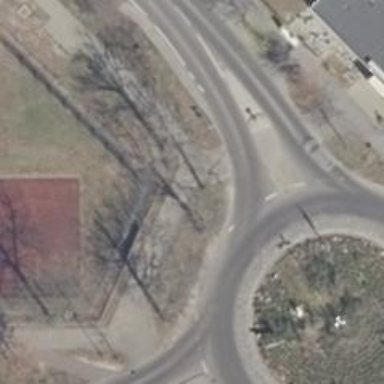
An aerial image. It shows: Unmarked road crossing.